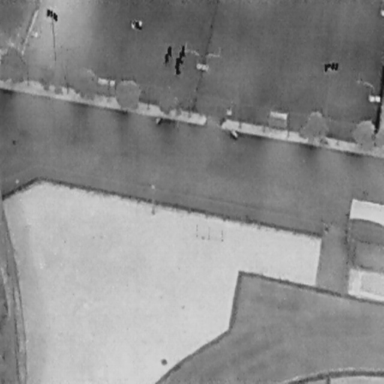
There are six People in the infrared image.